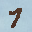
Label: 7